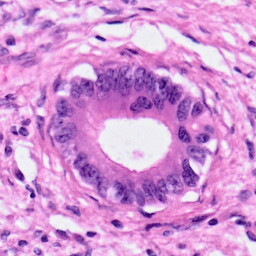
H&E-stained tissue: Pancreatic